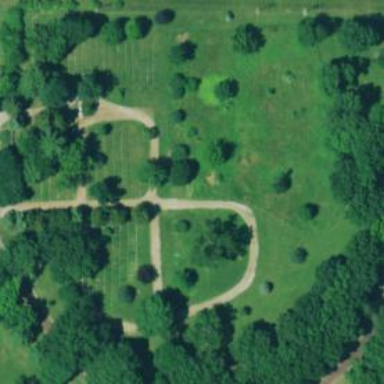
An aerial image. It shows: Cemetery.